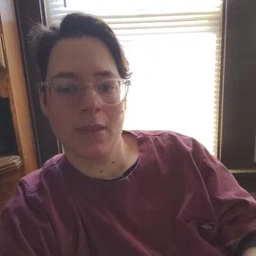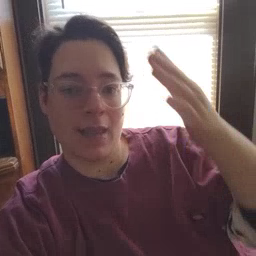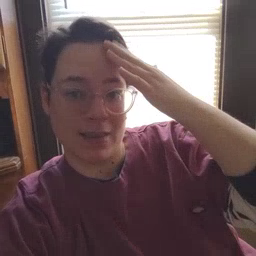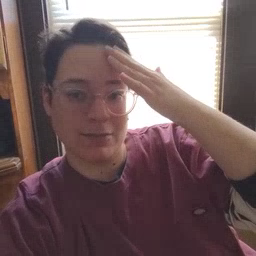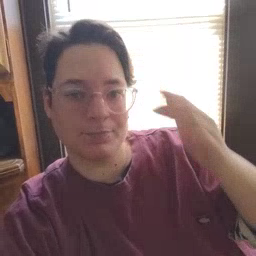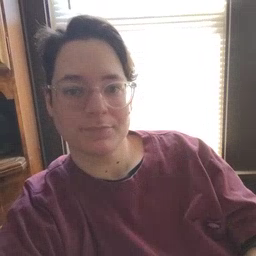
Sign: hat